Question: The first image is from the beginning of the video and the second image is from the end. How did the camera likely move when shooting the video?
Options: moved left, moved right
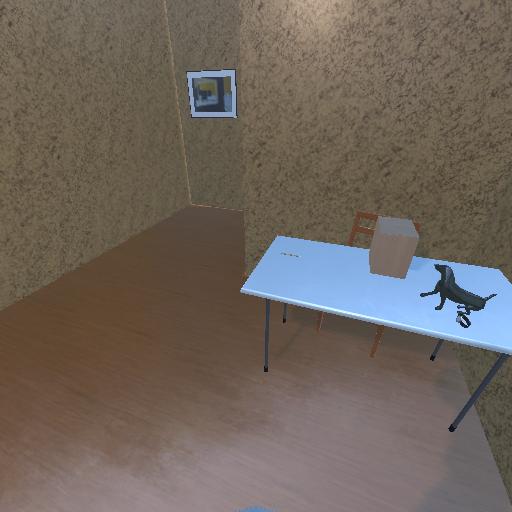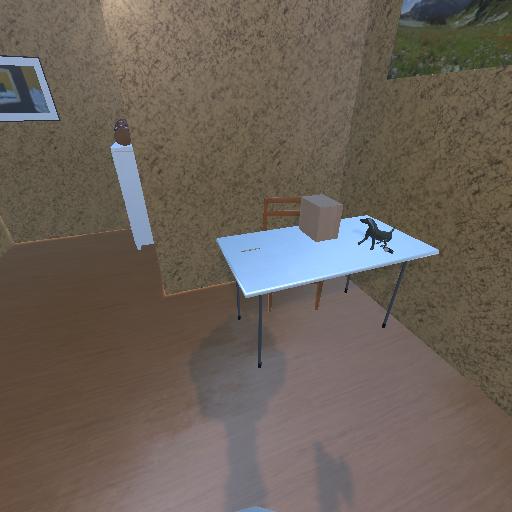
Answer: moved left